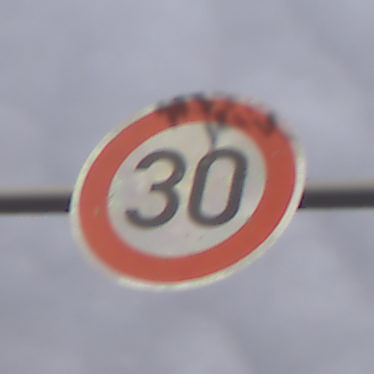
Verkehrszeichen: Geschwindigkeit30
Umgebung: Outdoor, Suburban
Tageszeit: Midday
Wetter: Overcast
Licht: Natural
Jahreszeit: NotSpecified
Kontrast: LowContrast